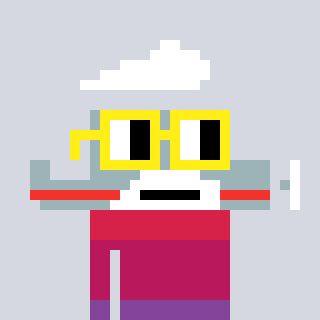
a pixel art character with square yellow glasses, a plane-shaped head and a grayscale-colored body on a cool background